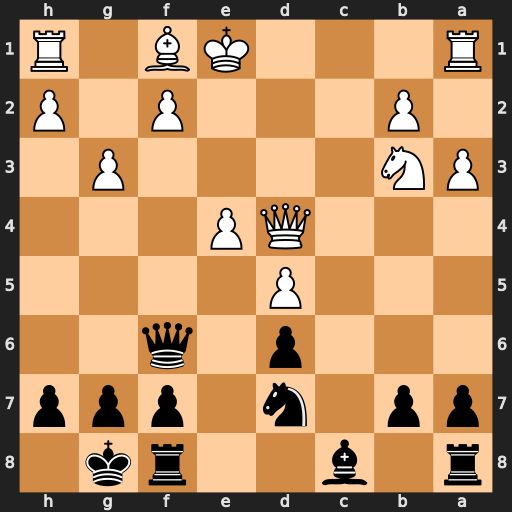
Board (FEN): r1b2rk1/pp1n1ppp/3p1q2/3P4/3QP3/PN4P1/1P3P1P/R3KB1R
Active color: b
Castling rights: KQ
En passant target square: -
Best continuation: Qf3 Rg1 Qxb3